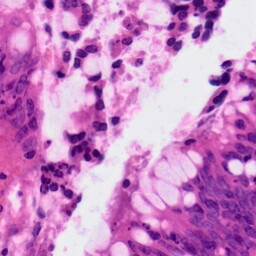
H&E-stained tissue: Colon